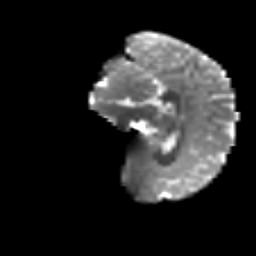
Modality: T2w
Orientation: sagittal
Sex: female
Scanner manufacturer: siemens
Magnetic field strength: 3 T
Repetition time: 5 s
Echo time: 0.071 s